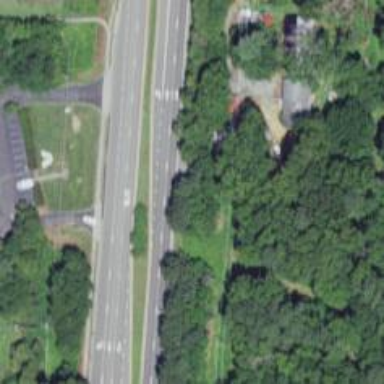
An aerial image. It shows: Expressway with asphalt surface classified as trunk highway.